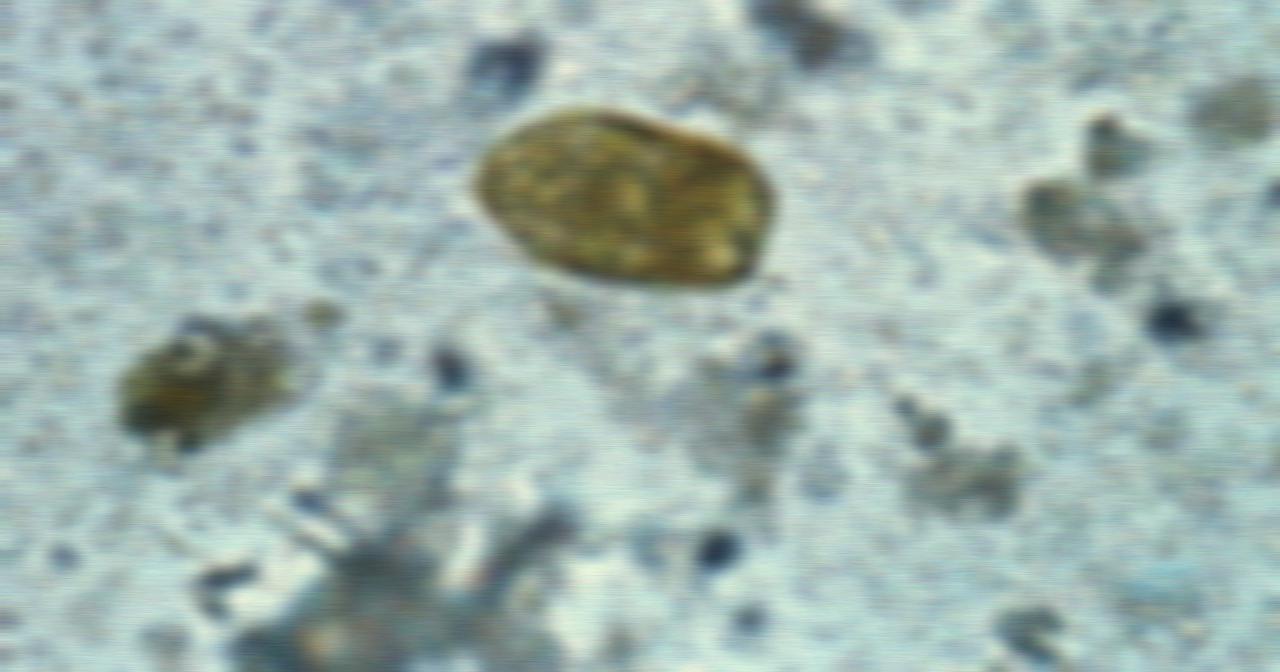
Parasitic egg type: Paragonimus spp